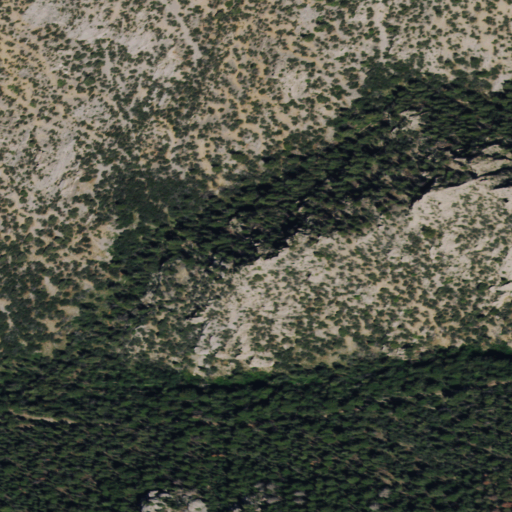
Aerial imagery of valley in Nevada named Doe Canyon containing only evergreen forest